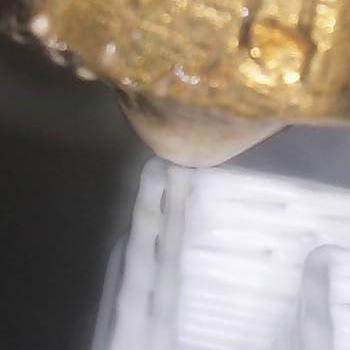
Flow rate: 66%